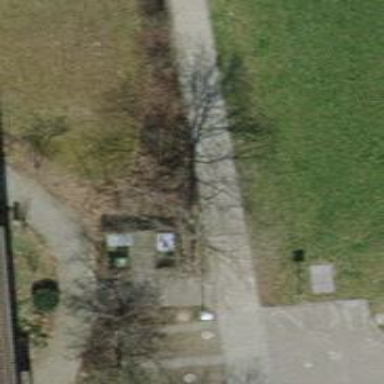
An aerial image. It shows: Bollard barrier.